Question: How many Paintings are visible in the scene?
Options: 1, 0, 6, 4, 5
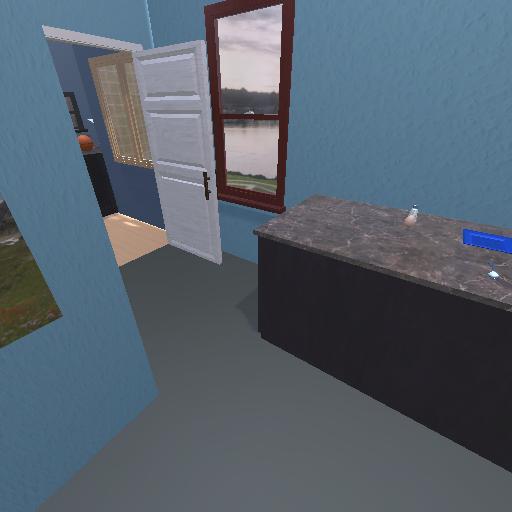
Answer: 1